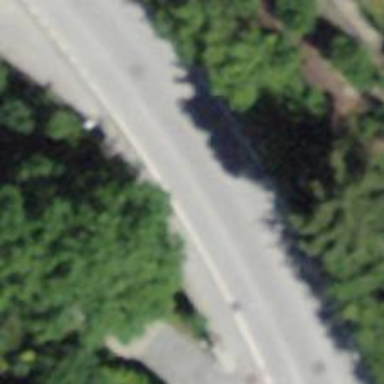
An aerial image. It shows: Unclassified road with asphalt surface.